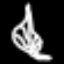
Label: leaf